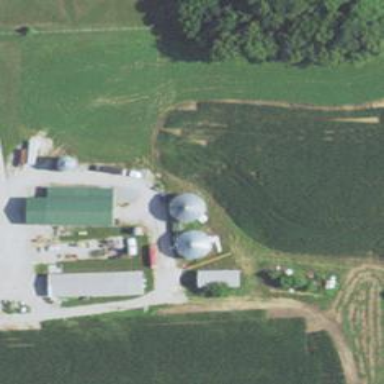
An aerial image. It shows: Silo.